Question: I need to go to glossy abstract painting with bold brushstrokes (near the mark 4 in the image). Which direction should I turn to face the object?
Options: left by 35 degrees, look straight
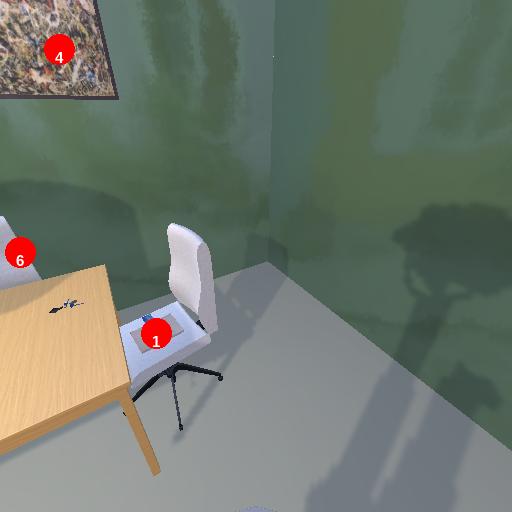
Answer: left by 35 degrees